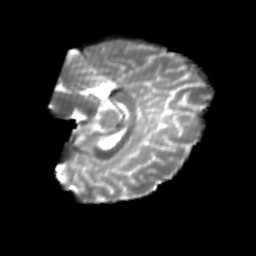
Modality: T2w
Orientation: sagittal
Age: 23
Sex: female
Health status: healthy
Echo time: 0.074 s